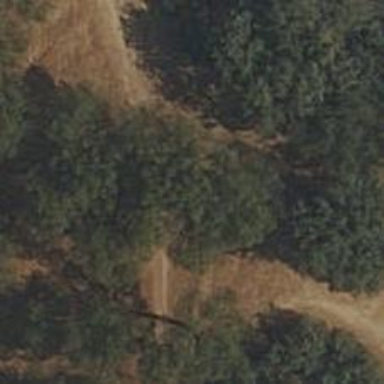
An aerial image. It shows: Dirt path.